Field crop: maize
Growth stage: 2
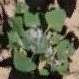
Species: chenopodium